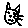
Label: cat